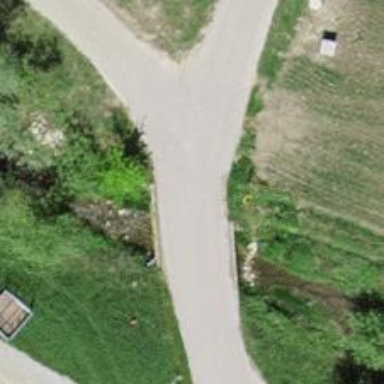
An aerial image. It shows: Unclassified road with asphalt surface crossing bridge.